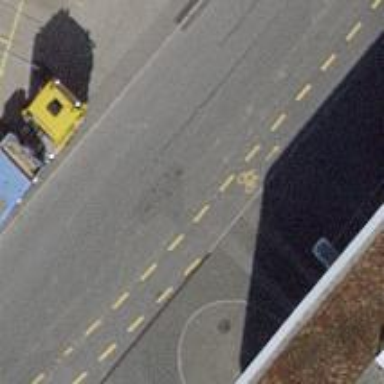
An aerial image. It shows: Residential road with asphalt surface. There is designated cycling lane on the left side.